Interaction volume radius: 10 \u00c5
Interaction volume height: 15 \u00c5
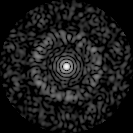
Disorder parameter: 0.8502